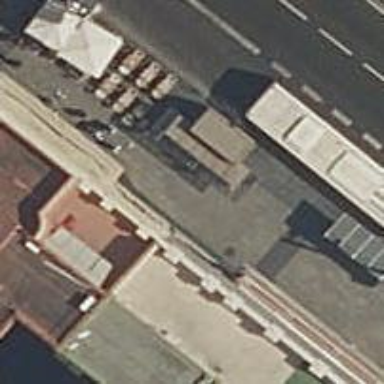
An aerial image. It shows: Bus stop with shelter. It is platform for public transport.